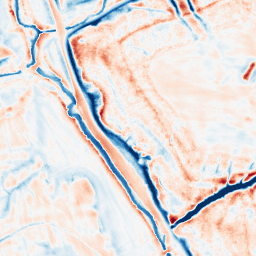
Category: edge_preserving
Decomposition family: bilateral
Decomposition parameters: d: 21
sigma_color: 50
sigma_space: 100
Upsampling method: bicubic
Upsampling parameters: scale: 2
Upsampling scale: 2